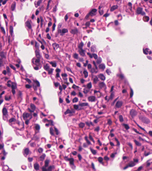
Tumor epithelial tissue: no
Tumor-associated stroma tissue: no
Normal tissue: yes